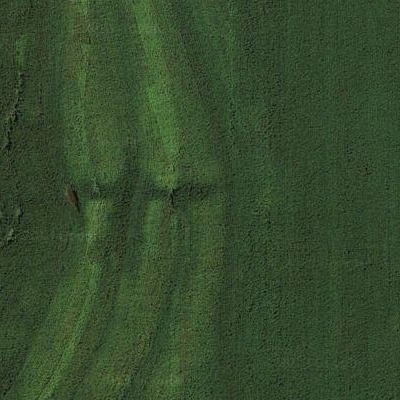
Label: Field